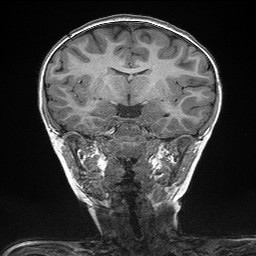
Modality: T1w
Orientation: sagittal
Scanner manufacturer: siemens
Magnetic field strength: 3 T
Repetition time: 2.3 s
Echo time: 0.00298 s